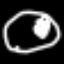
Label: donut